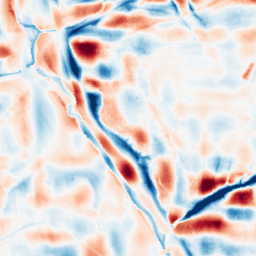
Category: wavelet
Decomposition family: wavelet_dwt
Decomposition parameters: wavelet: db4
level: 5
Upsampling method: sinc_hamming
Upsampling parameters: scale: 4
kernel_size: 16
Upsampling scale: 4